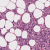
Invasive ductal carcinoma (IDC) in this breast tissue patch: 1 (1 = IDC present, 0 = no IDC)